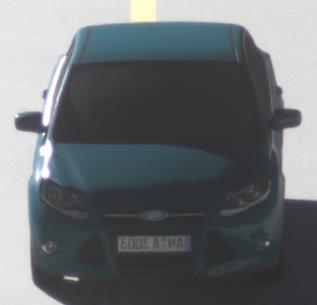
Make: Ford
Model: Focus 1.6 Ti-VCT
Detailed model: Focus (III)
Model produced from: 2011/09
Model produced until: 2014/09
Doors: 5
Color: blue
Road condition: dry road
Daytime: sunrise or sunset
Contrast: high contrast